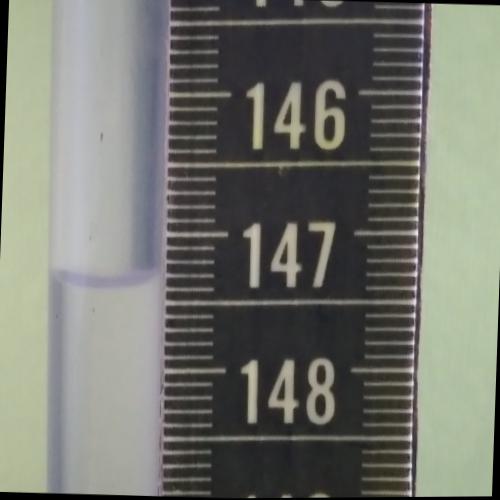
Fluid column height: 147.3 cm